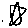
Label: star